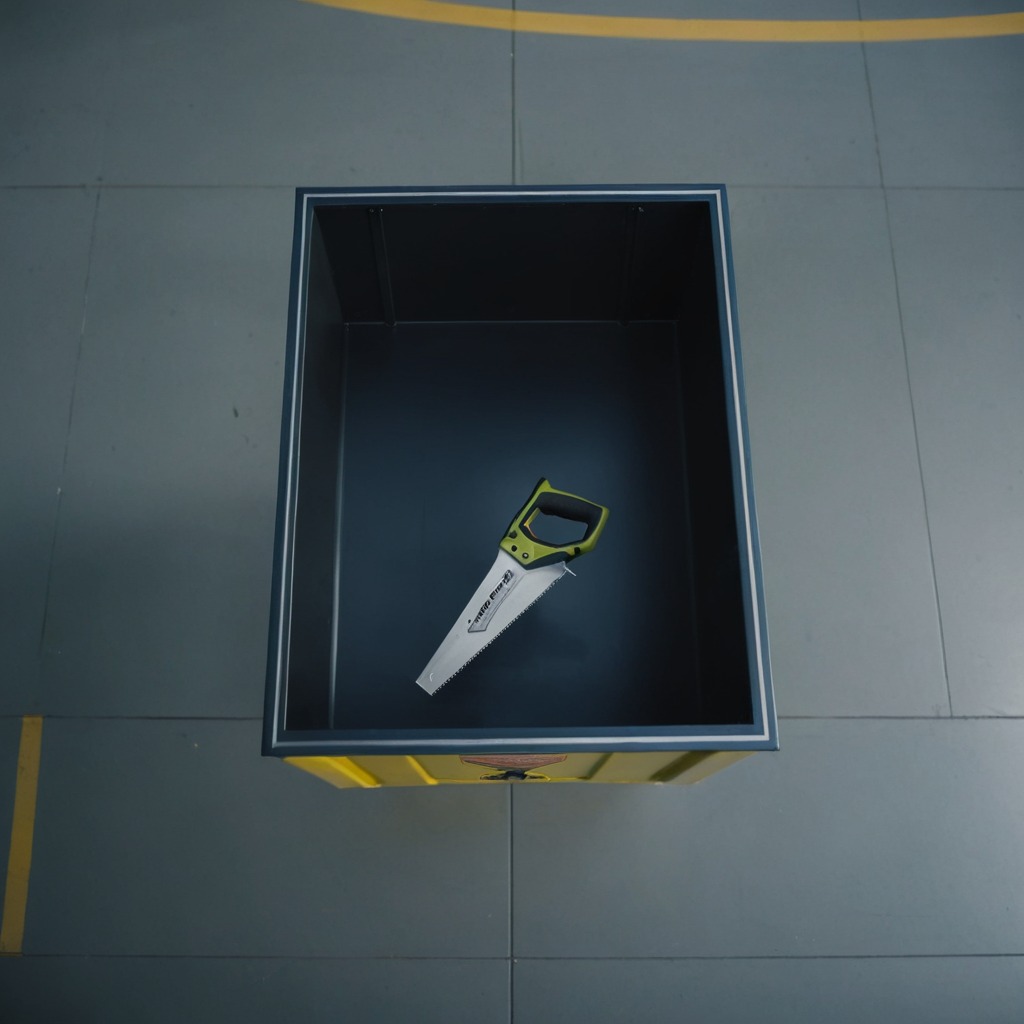
A handheld metal saw is lying on the toolbox surface in an airplane hangar workshop.